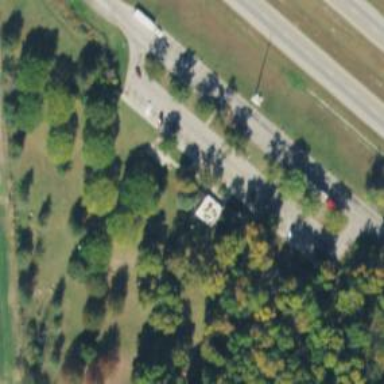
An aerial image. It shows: Rest area along the road.